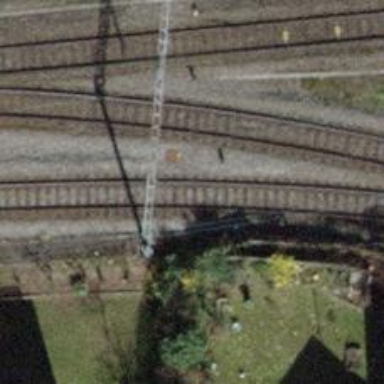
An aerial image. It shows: Single-track electrified railway with contact line.